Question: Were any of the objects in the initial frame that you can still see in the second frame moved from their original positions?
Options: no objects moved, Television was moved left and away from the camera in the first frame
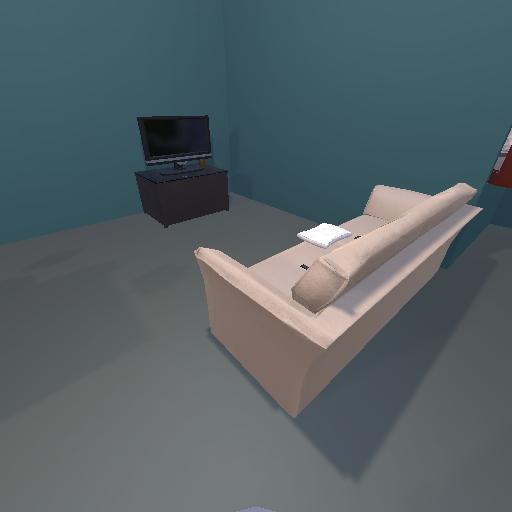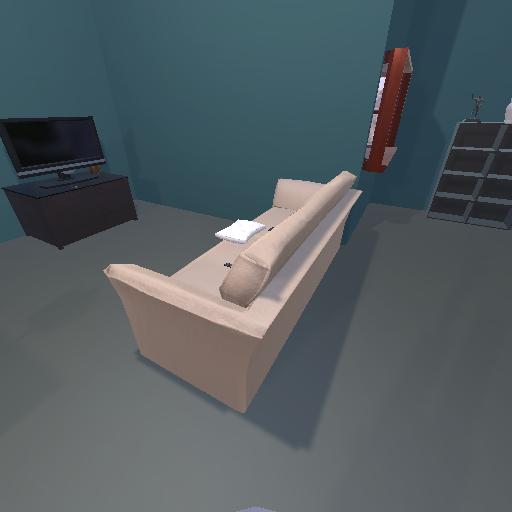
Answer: no objects moved